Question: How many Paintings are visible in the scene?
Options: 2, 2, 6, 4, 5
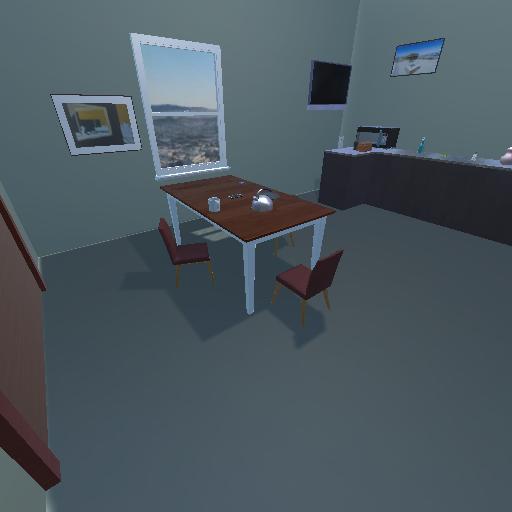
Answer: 2